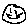
Label: smiley face